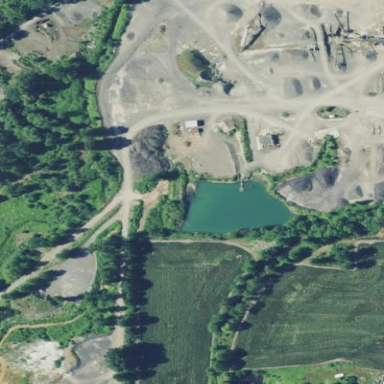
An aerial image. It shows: Quarry area.